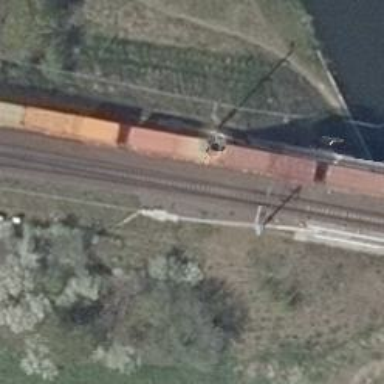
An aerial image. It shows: Railway milestone with catenary mast.